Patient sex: M
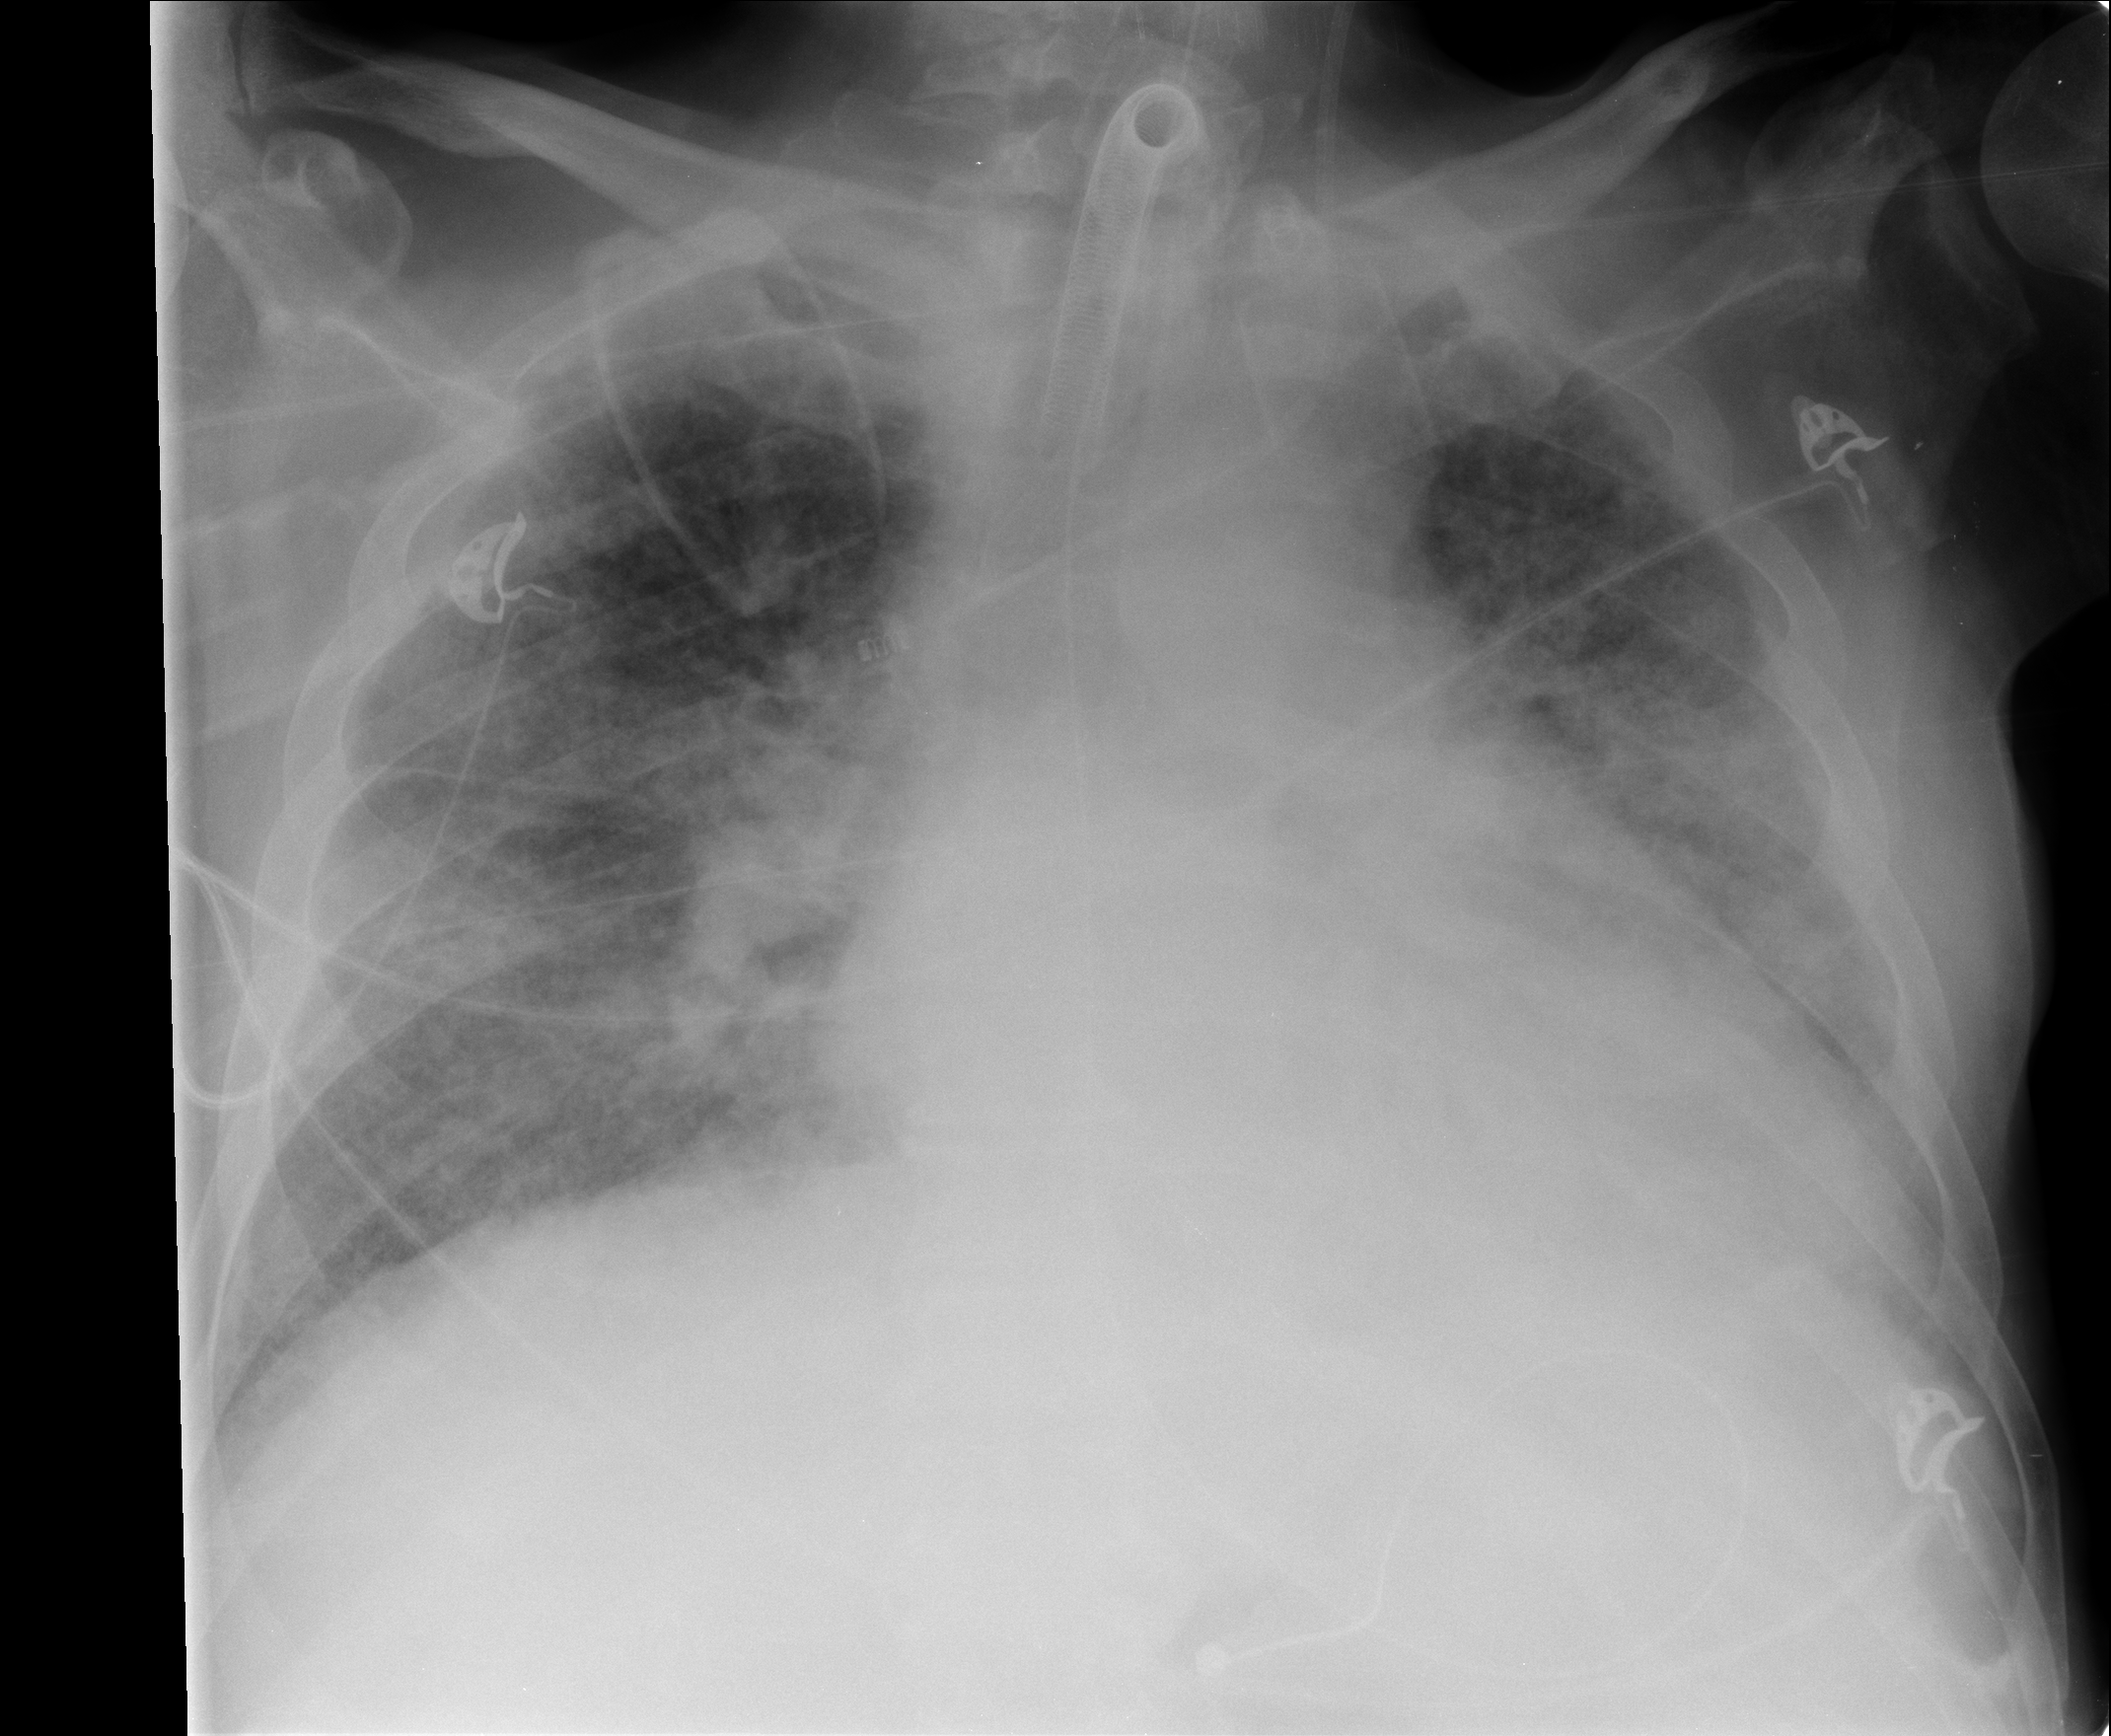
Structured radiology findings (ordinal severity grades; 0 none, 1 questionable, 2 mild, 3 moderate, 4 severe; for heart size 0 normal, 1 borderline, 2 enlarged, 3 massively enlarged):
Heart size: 2
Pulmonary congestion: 2
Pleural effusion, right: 2
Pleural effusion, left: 1
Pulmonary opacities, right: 3
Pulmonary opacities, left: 3
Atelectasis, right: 2
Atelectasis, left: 2